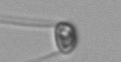
Label: Chaetoceros